Field crop: maize
Growth stage: 2
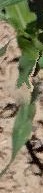
Species: maize